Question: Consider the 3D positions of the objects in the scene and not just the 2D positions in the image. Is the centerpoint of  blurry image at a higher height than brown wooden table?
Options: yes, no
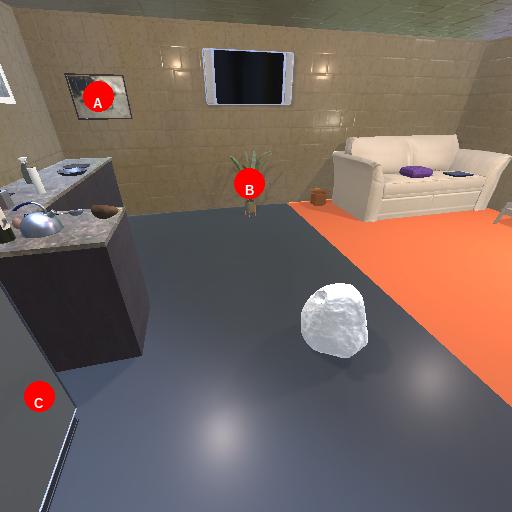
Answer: yes